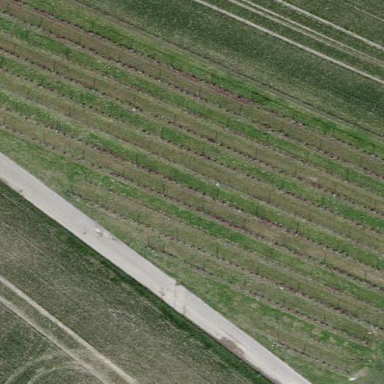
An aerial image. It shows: Beautiful vineyard in the countryside.